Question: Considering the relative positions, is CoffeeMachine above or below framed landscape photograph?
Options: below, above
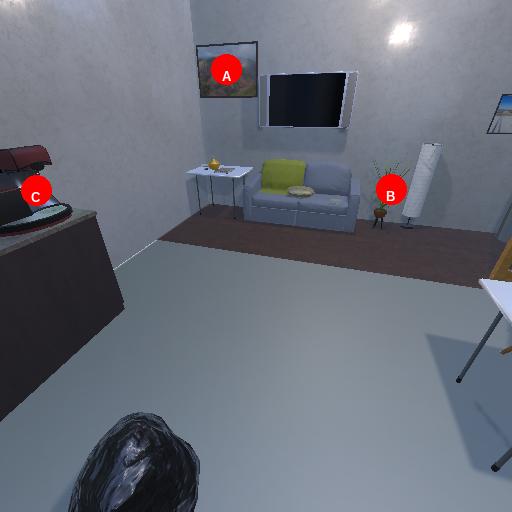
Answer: below